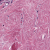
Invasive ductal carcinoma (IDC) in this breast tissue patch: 0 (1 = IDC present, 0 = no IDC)